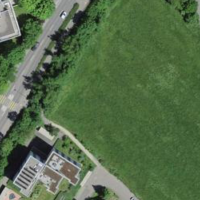
EUNIS habitat code: 25
Species observed at this site:
Aesculus hippocastanum